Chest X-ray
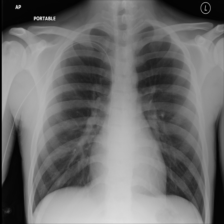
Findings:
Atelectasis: negative
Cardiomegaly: negative
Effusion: negative
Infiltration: negative
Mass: negative
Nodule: negative
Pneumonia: negative
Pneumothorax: negative
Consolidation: negative
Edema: negative
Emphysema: negative
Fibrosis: negative
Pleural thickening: negative
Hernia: negative